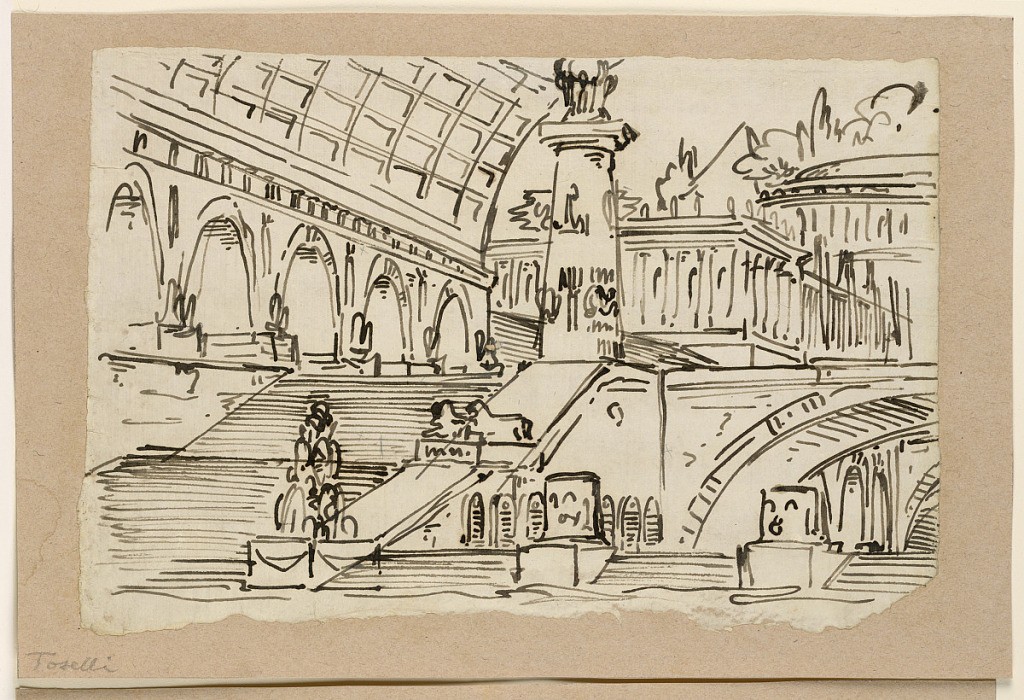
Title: Stage Design, Group of Antique Buildings
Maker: Angelo Toselli, ca. 1765? – 1826
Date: early 19th century
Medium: Pen and ink on paper
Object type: Drawing
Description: Horizontal rectangle. Group of pedestals, monuments, stairs, portico with arches.